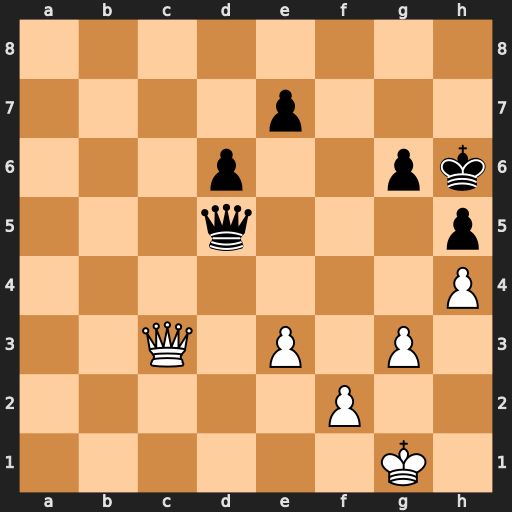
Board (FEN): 8/4p3/3p2pk/3q3p/7P/2Q1P1P1/5P2/6K1
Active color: w
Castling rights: -
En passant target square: -
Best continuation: Qh8#